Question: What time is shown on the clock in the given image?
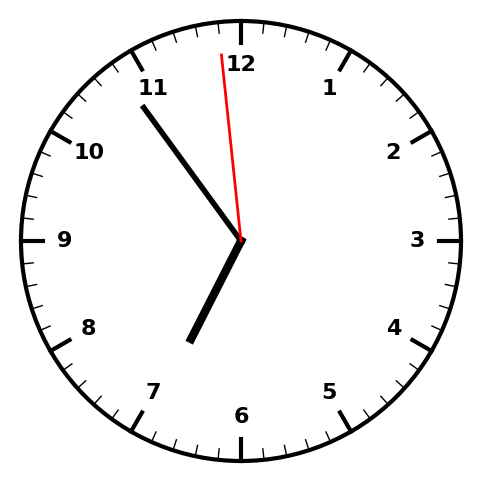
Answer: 06:53:59